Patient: sex F, age 73
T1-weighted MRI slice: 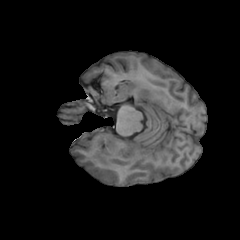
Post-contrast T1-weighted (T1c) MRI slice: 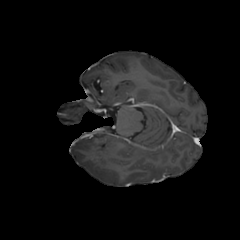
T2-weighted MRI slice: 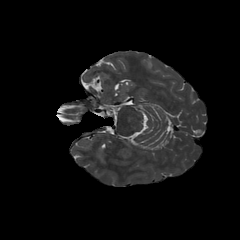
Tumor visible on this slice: yes
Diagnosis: Glioblastoma, IDH-wildtype
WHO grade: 4